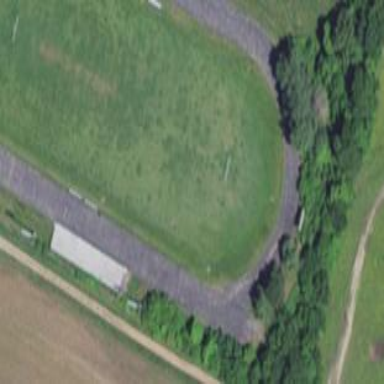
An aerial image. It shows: Pitch for American football.